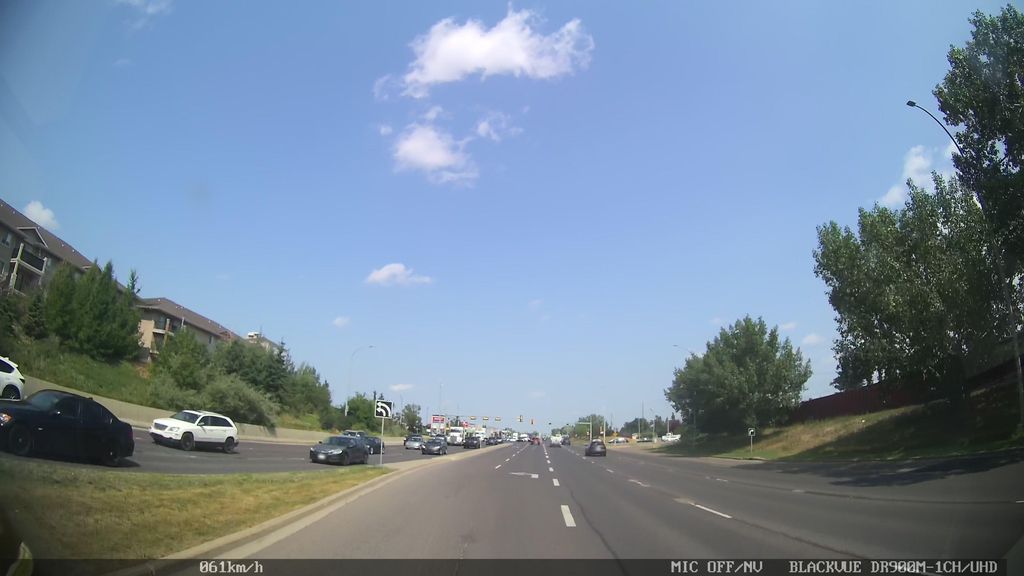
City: edmonton